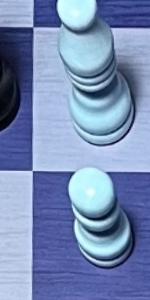
Label: Pawn_White